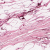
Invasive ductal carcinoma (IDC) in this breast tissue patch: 0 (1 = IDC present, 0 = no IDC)